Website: walmart
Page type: store-pickup
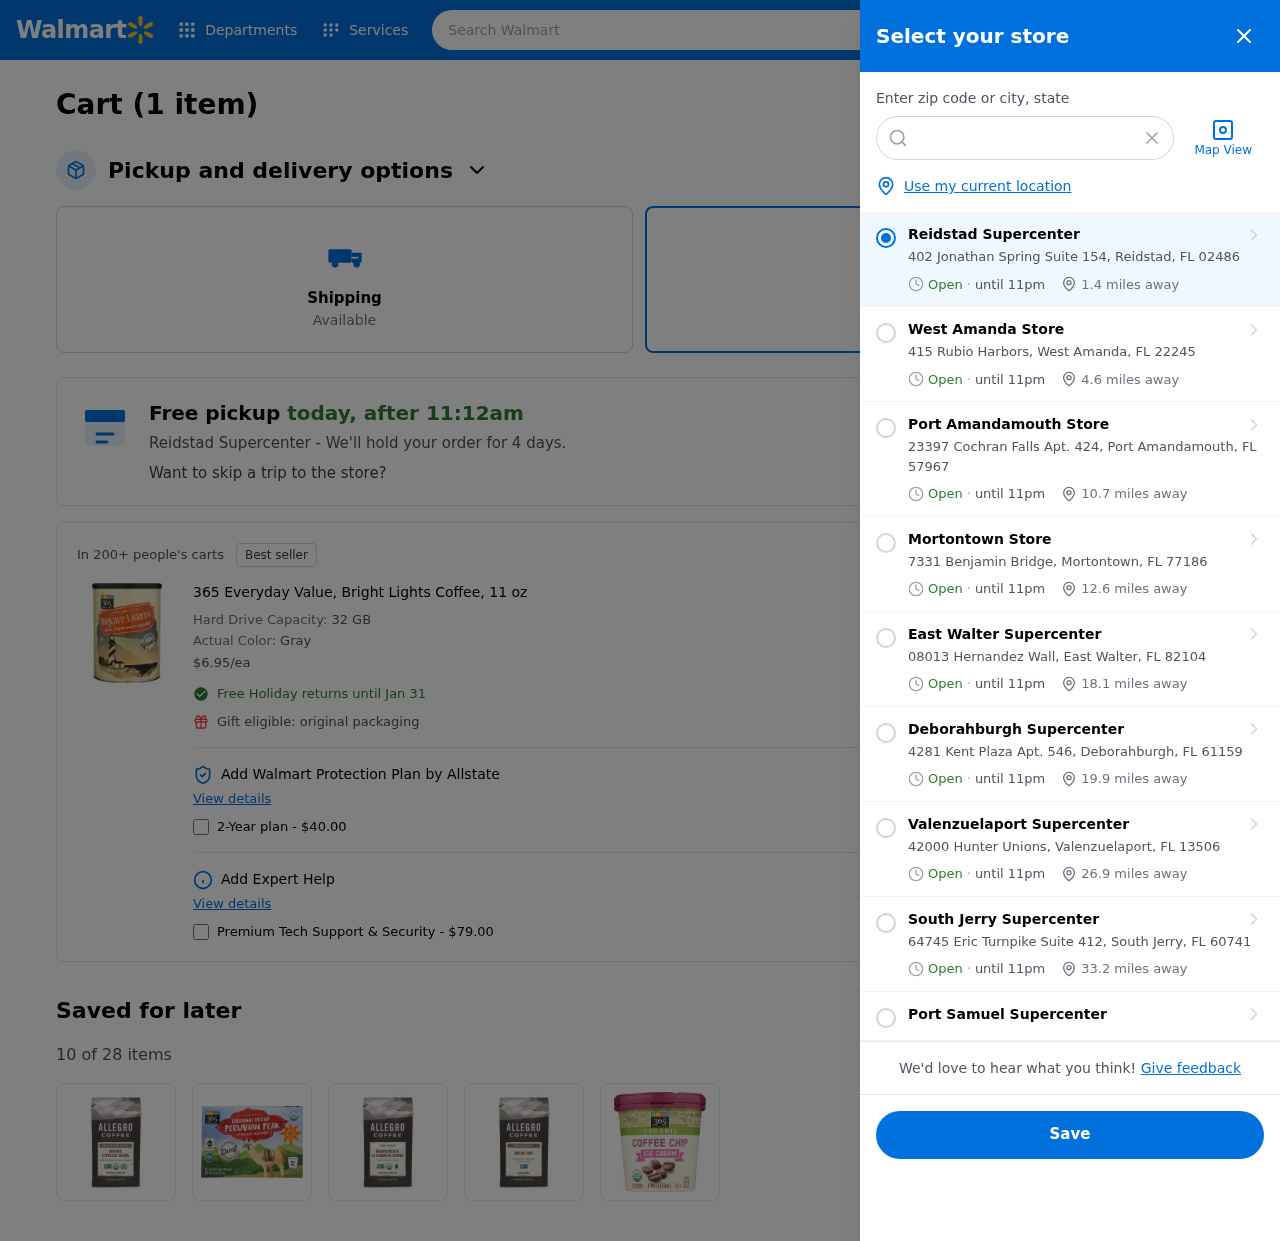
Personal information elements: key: PII_CITY
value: Reidstad
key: PII_CITY
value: Reidstad Supercenter
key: PII_CITY_STATE_ZIP
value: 402 Jonathan Spring Suite 154, Reidstad, FL 02486
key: PII_LOCATION1_CITY
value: West Amanda Store
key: PII_LOCATION1_CITY_STATE_ZIP
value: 415 Rubio Harbors, West Amanda, FL 22245
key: PII_LOCATION2_CITY
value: Port Amandamouth Store
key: PII_LOCATION2_CITY_STATE_ZIP
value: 23397 Cochran Falls Apt. 424, Port Amandamouth, FL 57967
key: PII_LOCATION3_CITY
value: Mortontown Store
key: PII_LOCATION3_CITY_STATE_ZIP
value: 7331 Benjamin Bridge, Mortontown, FL 77186
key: PII_LOCATION4_CITY
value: East Walter Supercenter
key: PII_LOCATION4_CITY_STATE_ZIP
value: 08013 Hernandez Wall, East Walter, FL 82104
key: PII_LOCATION5_CITY
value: Deborahburgh Supercenter
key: PII_LOCATION5_CITY_STATE_ZIP
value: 4281 Kent Plaza Apt. 546, Deborahburgh, FL 61159
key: PII_LOCATION6_CITY
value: Valenzuelaport Supercenter
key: PII_LOCATION6_CITY_STATE_ZIP
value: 42000 Hunter Unions, Valenzuelaport, FL 13506
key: PII_LOCATION7_CITY
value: South Jerry Supercenter
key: PII_LOCATION7_CITY_STATE_ZIP
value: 64745 Eric Turnpike Suite 412, South Jerry, FL 60741
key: PII_LOCATION8_CITY
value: Port Samuel Supercenter
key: PII_POSTCODE
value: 02486
Product elements: key: PRODUCT1_NAME
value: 365 Everyday Value, Bright Lights Coffee, 11 oz
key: PRODUCT1_PRICE
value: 6.95
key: PRODUCT1_DESC
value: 32 GB
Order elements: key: ORDER_NUM_ITEMS
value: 1
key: ORDER_NUM_ITEMS
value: Cart (1 item)
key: ORDER_DELIVERY_DATE
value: today, after 11:12am
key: ORDER_ITEM1_QUANTITY
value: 1
Search elements: key: HEADER_SEARCH
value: Search Walmart
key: SEARCH_LOCATION
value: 02486